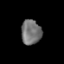
Tissue: lung
Cell type: Epithelial cells
Senescence score: 0.2022
Nuclear area (px): 485
Mean DAPI intensity: 115.643